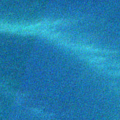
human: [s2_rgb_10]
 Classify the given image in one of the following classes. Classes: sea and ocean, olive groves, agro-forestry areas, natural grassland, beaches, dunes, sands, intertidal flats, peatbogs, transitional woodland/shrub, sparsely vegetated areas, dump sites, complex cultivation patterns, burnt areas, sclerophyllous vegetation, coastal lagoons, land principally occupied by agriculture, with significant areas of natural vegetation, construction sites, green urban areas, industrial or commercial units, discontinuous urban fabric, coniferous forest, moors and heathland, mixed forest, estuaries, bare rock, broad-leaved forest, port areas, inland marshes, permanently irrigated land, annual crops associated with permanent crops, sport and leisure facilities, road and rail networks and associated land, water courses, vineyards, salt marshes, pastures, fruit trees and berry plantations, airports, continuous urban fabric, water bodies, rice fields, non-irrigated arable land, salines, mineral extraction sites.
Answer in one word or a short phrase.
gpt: sea and ocean